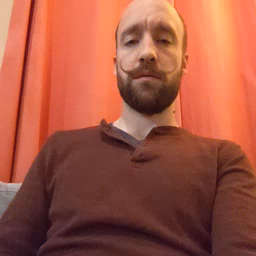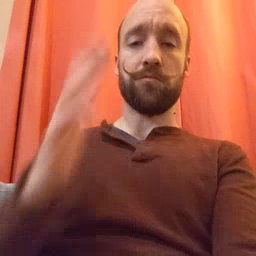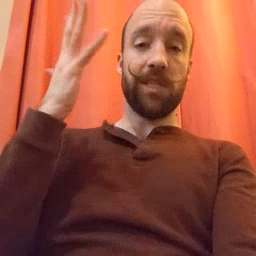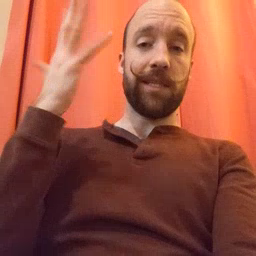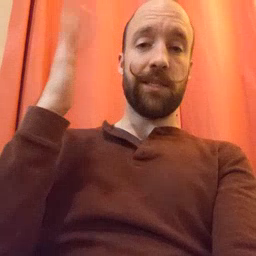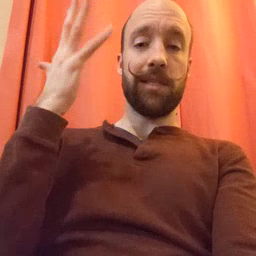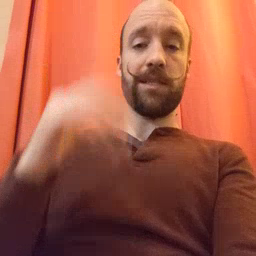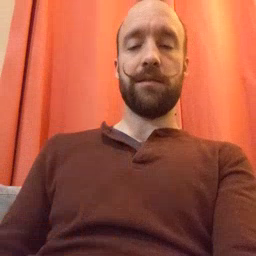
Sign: tree